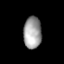
Tissue: lung
Cell type: T cells
Senescence score: 0.5436
Nuclear area (px): 564
Mean DAPI intensity: 158.72